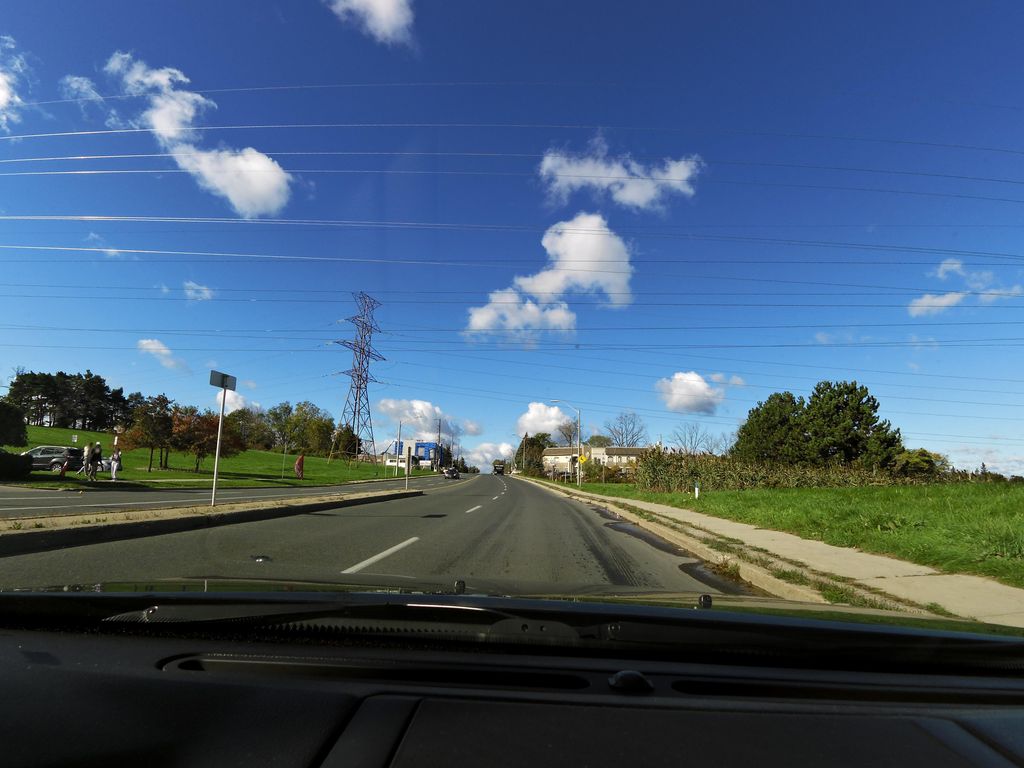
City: hamilton